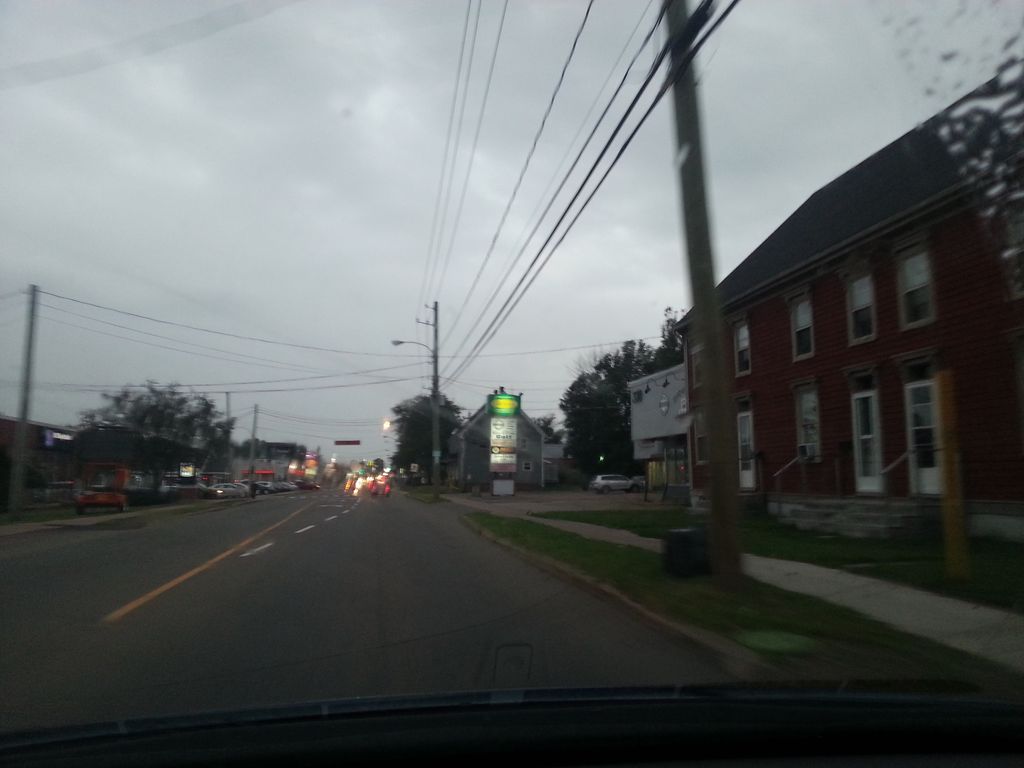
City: charlottetown